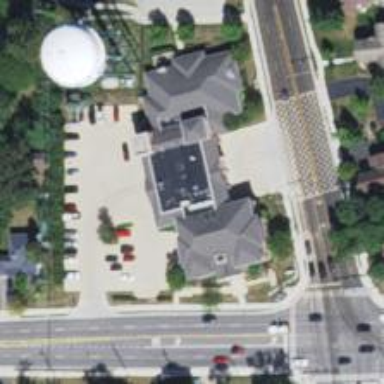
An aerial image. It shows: Fire station building.